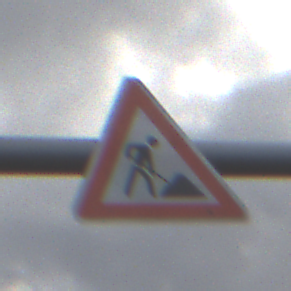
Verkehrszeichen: Arbeitsstelle
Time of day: Midday
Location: Outdoor (Nature)
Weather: PartlyCloudy
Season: NotSpecified
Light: Natural